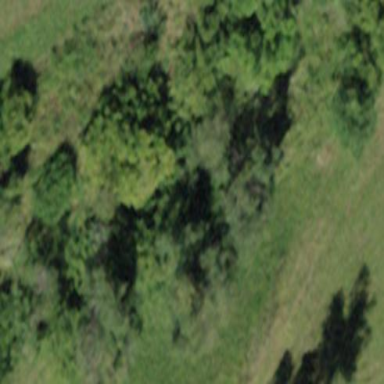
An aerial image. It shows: Forest area.